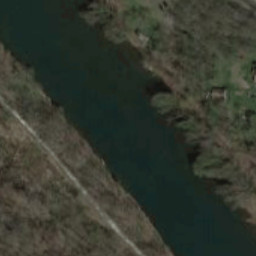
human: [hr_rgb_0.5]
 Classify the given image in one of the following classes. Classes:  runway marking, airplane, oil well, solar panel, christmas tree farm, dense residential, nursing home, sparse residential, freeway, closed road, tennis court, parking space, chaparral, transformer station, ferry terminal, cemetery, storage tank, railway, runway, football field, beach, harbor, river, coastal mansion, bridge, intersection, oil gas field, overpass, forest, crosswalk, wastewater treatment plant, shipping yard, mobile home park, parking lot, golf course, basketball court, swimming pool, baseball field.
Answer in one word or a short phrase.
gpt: river